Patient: sex M, age 49
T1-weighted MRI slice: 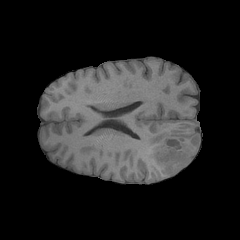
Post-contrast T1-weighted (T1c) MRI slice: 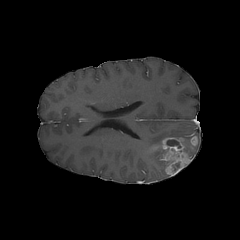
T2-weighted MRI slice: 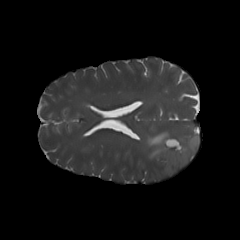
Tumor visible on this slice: yes
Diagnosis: Glioblastoma, IDH-wildtype
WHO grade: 4